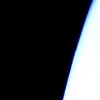
Label: space